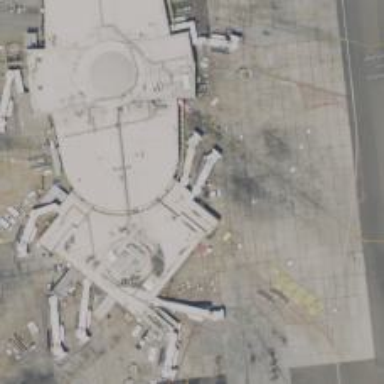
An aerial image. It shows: Airport gate.